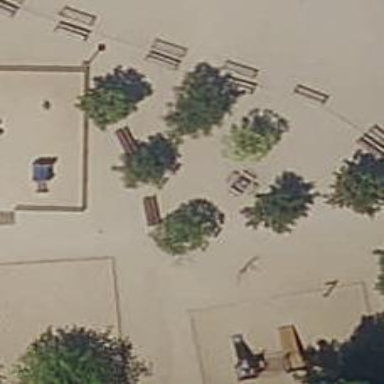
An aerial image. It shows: Picnic table located in leisure land area.